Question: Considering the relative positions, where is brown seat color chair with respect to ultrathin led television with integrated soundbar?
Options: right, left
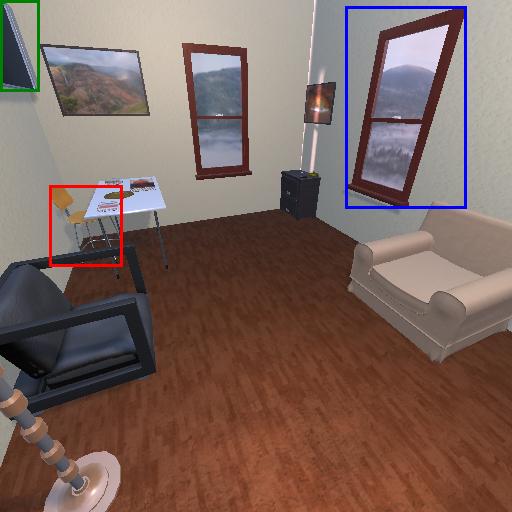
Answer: right